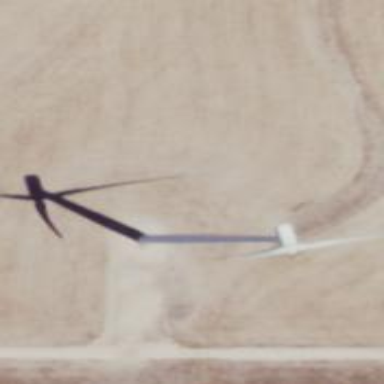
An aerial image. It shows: Wind generator with horizontal axis. The generator is wind turbine.